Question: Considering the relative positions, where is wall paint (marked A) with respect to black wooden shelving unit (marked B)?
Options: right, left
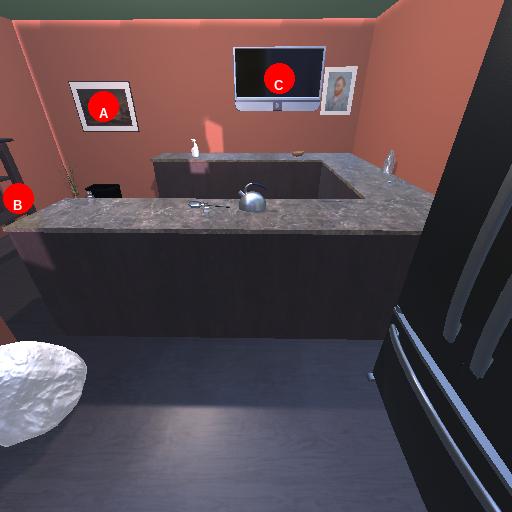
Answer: right